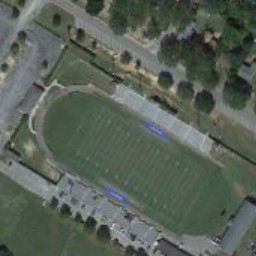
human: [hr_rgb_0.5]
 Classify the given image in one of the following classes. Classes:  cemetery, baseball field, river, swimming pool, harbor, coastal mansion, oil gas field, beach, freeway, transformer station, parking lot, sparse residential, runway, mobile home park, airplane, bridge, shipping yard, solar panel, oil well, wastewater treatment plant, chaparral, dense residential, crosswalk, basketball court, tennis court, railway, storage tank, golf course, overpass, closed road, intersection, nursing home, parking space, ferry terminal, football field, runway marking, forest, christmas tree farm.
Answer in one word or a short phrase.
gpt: football field